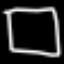
Label: square